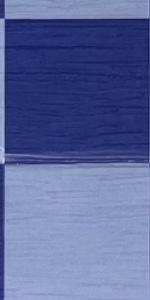
Label: Empty